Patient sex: M
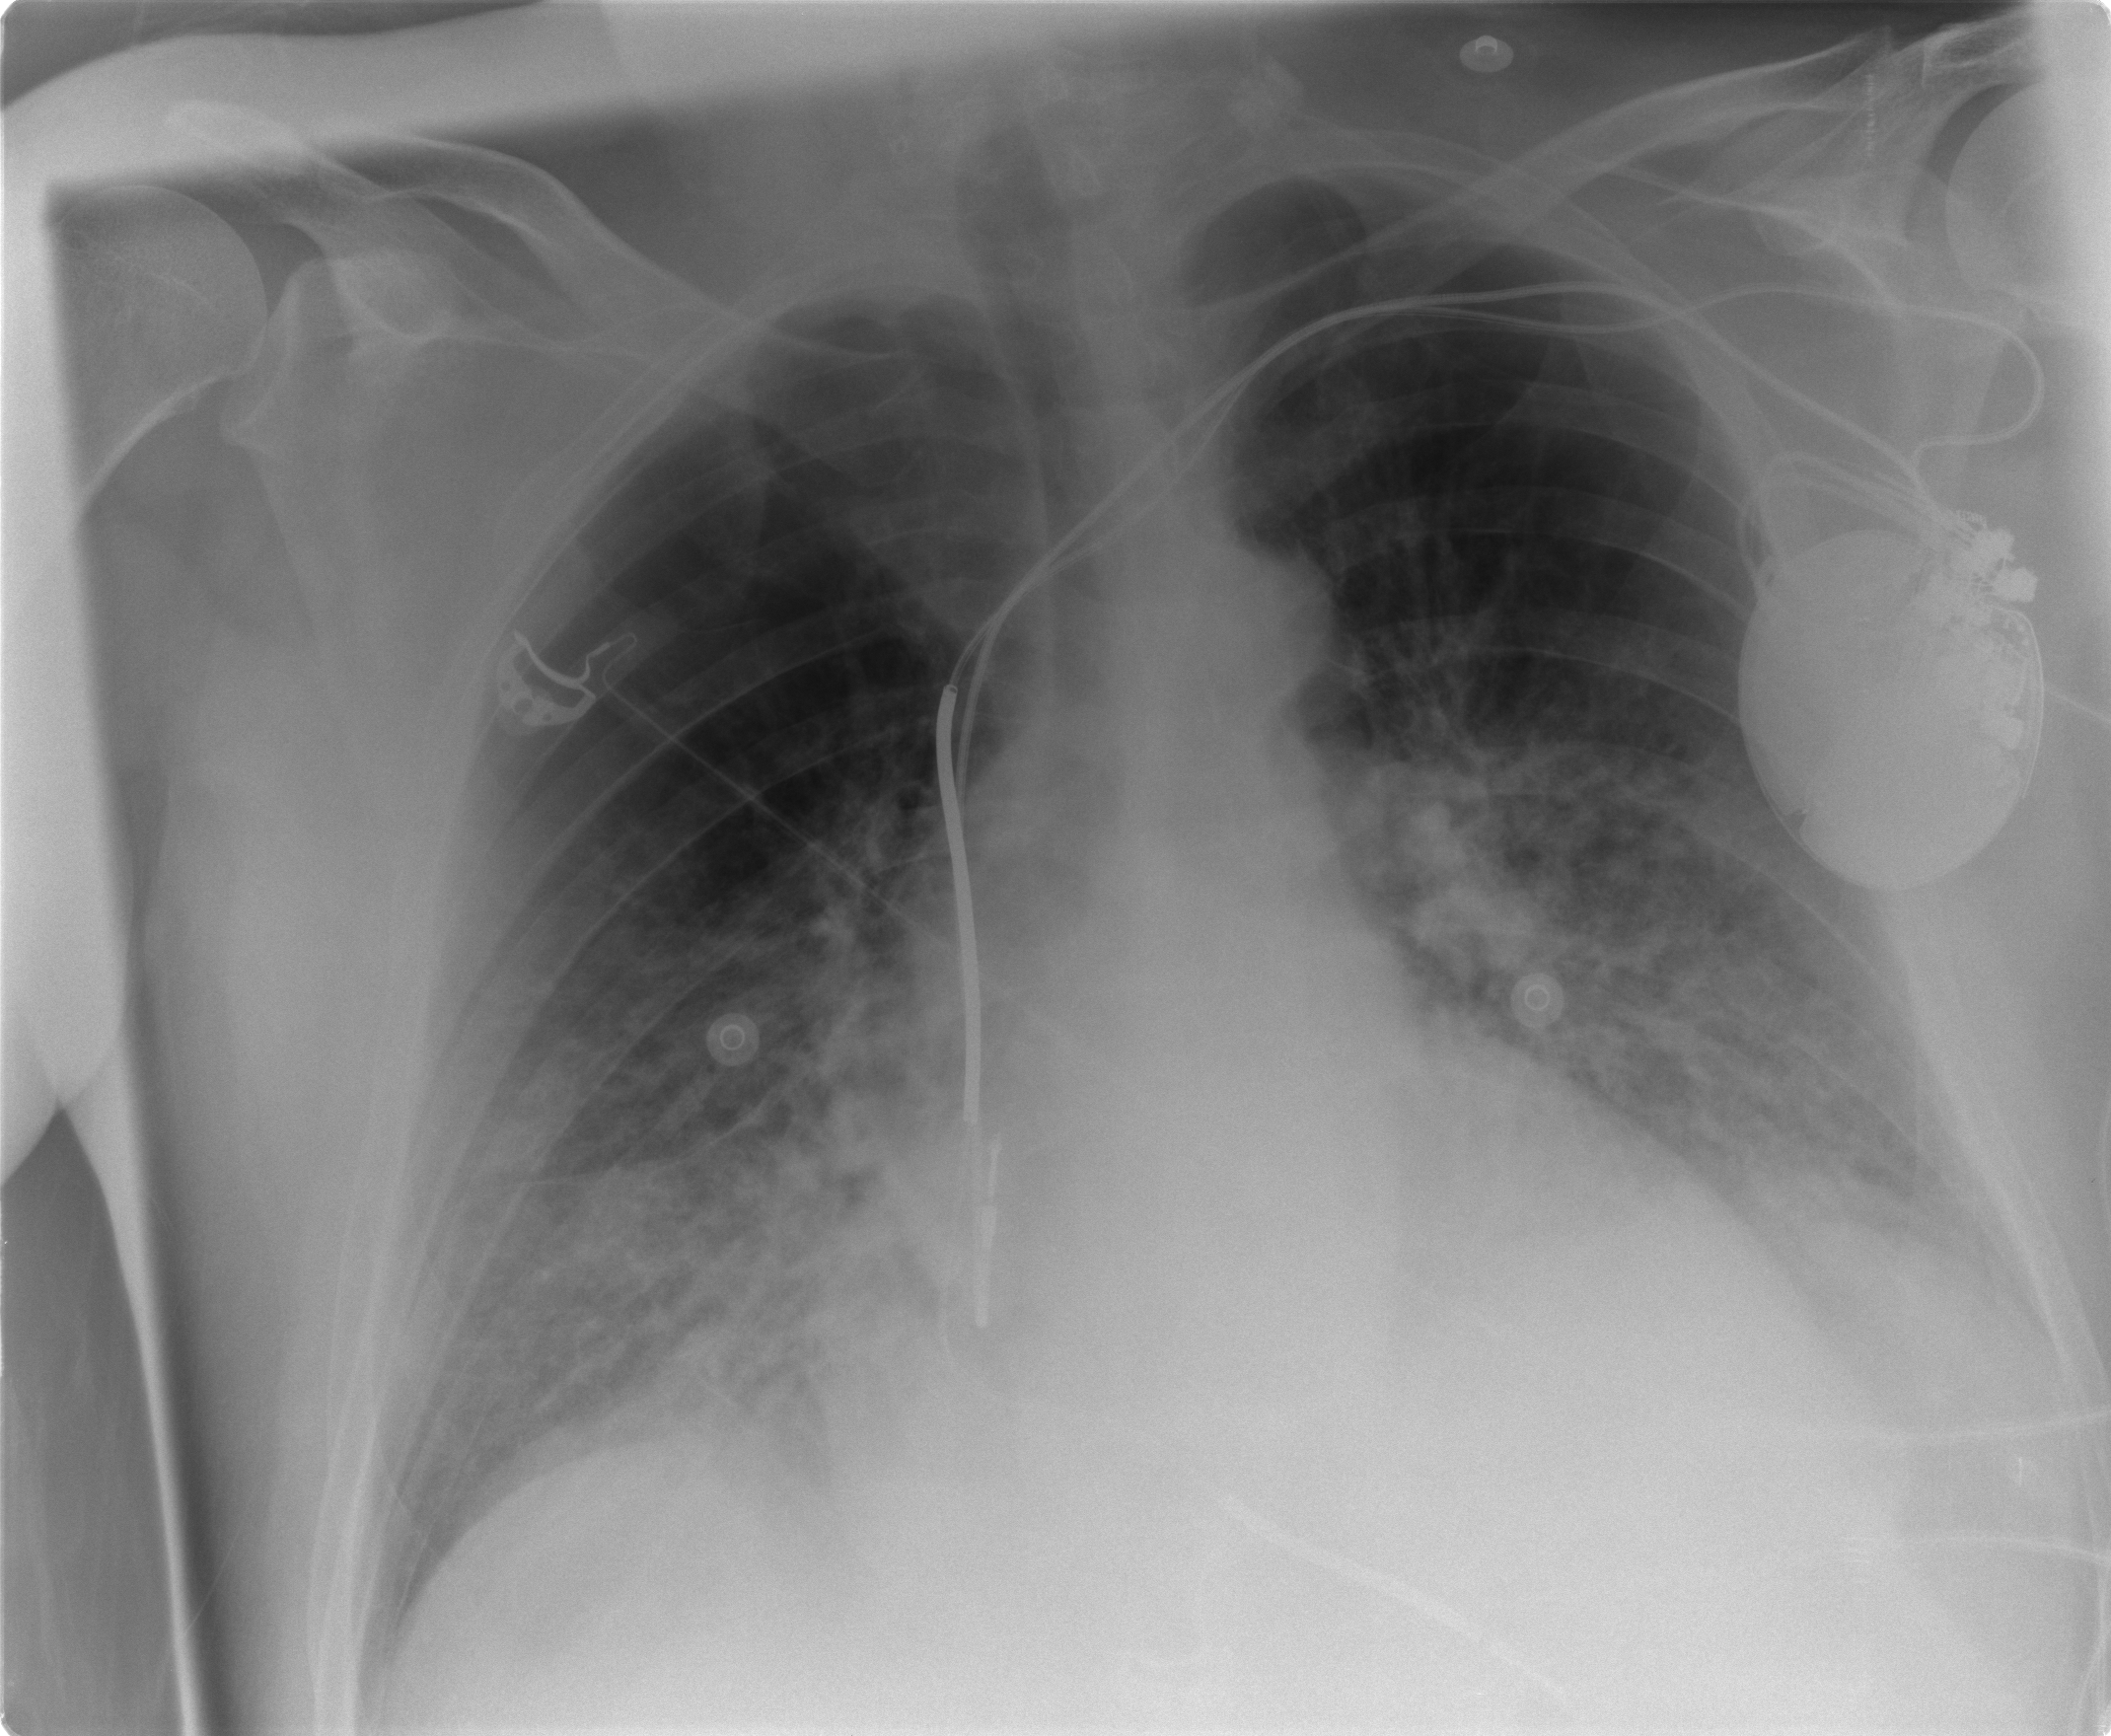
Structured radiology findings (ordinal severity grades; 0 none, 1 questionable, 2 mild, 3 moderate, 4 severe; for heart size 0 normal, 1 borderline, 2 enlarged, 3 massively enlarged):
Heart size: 2
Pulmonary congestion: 2
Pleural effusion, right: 1
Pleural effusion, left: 1
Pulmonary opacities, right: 3
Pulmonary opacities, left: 3
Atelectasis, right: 3
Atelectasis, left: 3